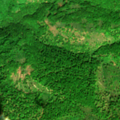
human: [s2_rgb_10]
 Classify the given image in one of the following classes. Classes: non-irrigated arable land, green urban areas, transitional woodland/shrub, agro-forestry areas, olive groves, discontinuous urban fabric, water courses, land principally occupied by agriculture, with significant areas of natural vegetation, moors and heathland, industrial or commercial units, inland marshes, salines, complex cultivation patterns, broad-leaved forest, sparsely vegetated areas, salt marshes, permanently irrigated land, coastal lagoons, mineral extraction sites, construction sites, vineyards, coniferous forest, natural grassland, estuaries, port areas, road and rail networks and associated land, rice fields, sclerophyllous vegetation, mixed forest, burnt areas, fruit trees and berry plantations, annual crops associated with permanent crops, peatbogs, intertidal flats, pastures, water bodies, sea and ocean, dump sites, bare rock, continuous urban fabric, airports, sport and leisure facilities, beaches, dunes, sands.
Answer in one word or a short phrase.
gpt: broad-leaved forest, natural grassland, transitional woodland/shrub